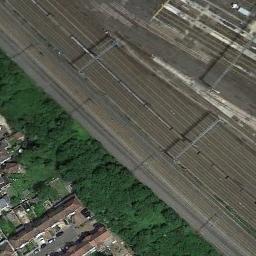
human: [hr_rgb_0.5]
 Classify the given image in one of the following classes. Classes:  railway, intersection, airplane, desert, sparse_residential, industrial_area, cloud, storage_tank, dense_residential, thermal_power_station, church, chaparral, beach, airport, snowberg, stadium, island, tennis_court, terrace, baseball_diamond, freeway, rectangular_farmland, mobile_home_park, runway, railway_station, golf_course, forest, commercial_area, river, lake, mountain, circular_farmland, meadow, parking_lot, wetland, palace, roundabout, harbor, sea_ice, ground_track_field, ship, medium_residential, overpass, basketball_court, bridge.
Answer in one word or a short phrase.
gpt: railway